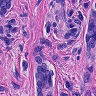
Metastatic tissue present: yes